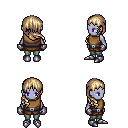
a pixel art fantasy rpg character, female body template, dark elf, purple skin, leather chest armor, teal pants, white blonde right-swept hairstyle, metal gloves, metal boots, four views (front, back, left, right), 2x2 character sprite sheet, small pixel art, hard edges, no anti-aliasing